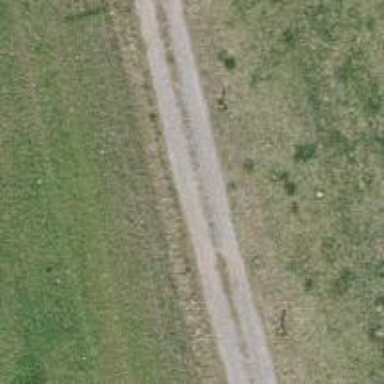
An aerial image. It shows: Concrete track.